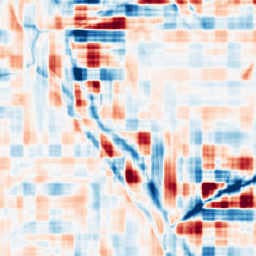
Category: wavelet
Decomposition family: wavelet_reverse_biorthogonal
Decomposition parameters: wavelet: rbio3.5
level: 5
Upsampling method: sinc_hamming
Upsampling parameters: scale: 2
kernel_size: 4
Upsampling scale: 2